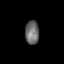
Tissue: skin
Cell type: Epithelial cells
Senescence score: 0.2697
Nuclear area (px): 319
Mean DAPI intensity: 107.846